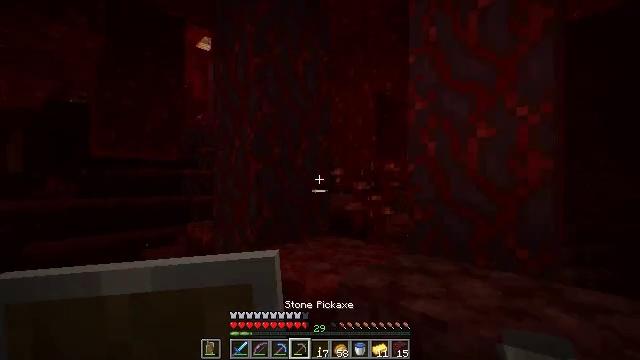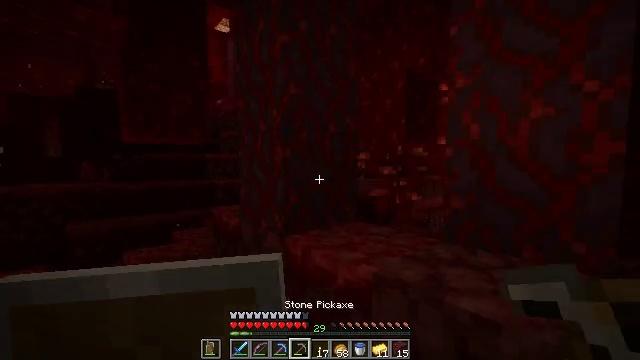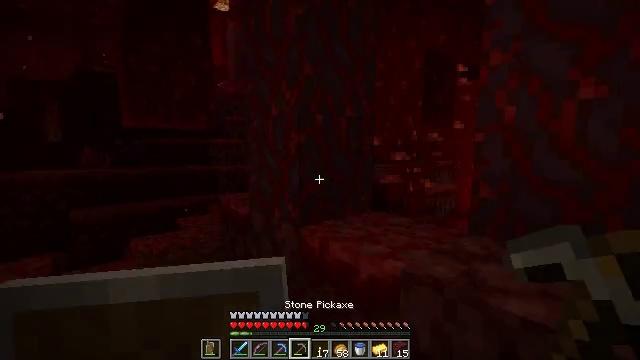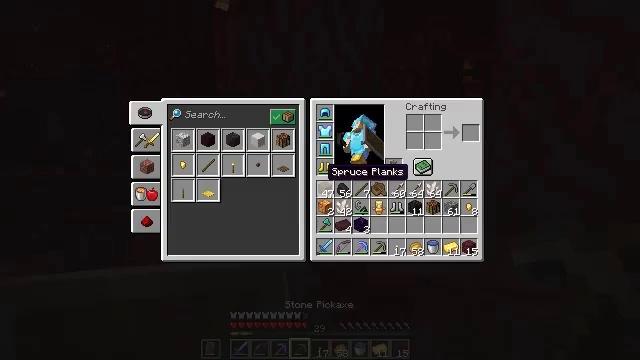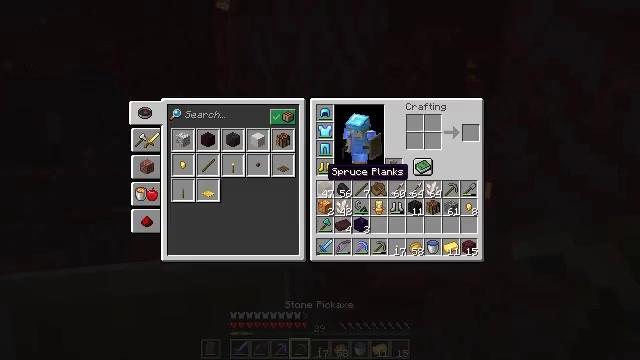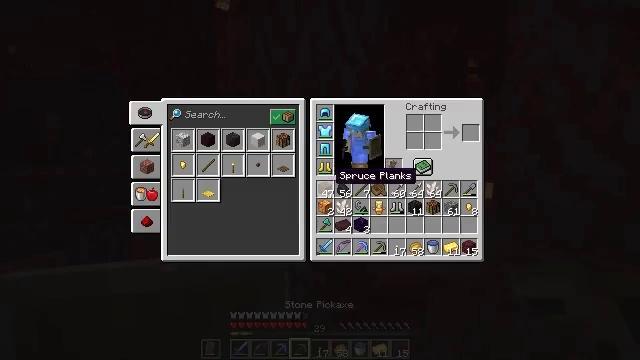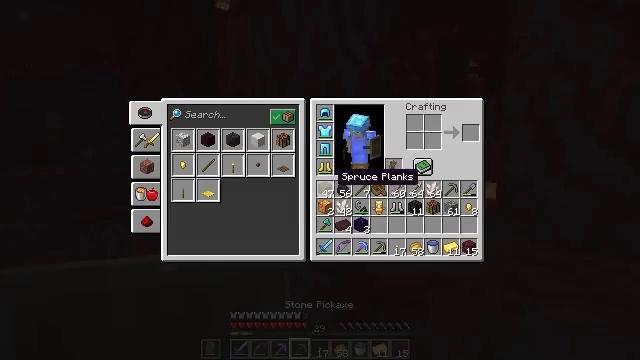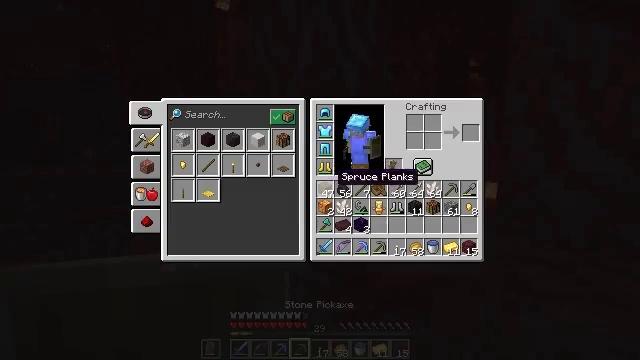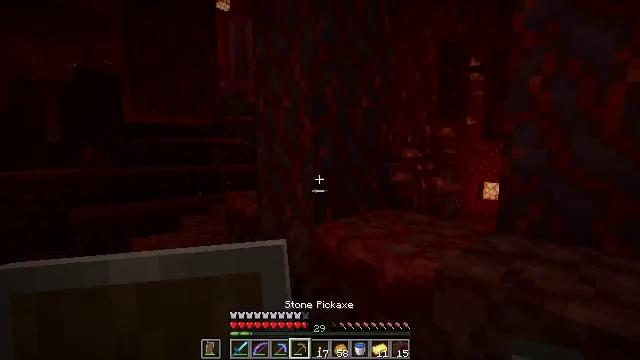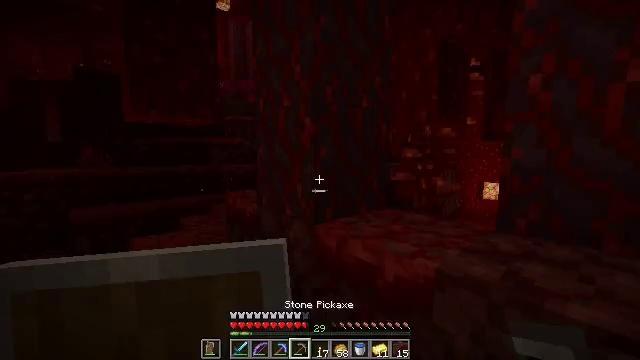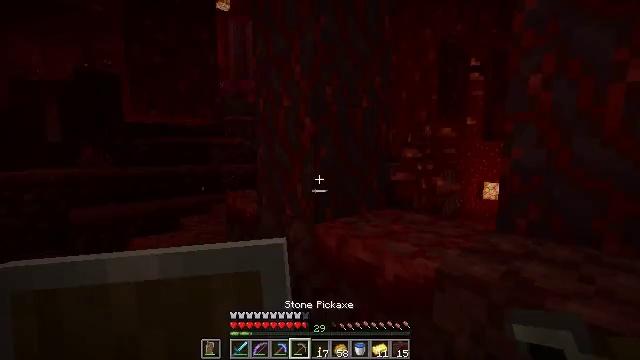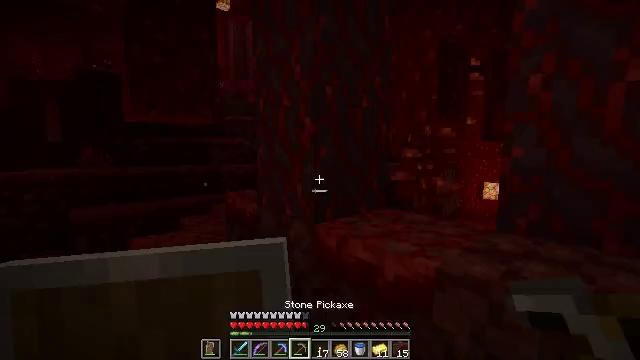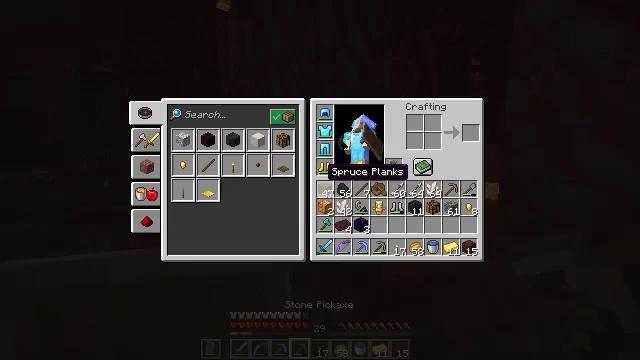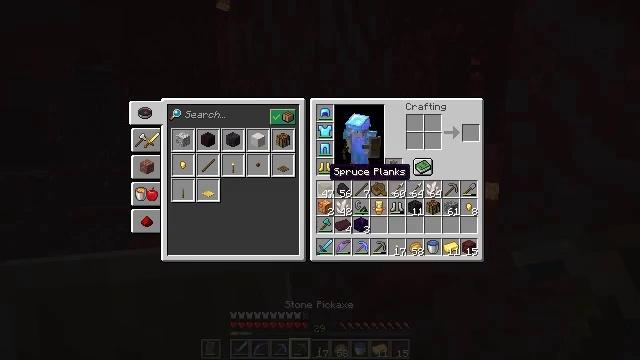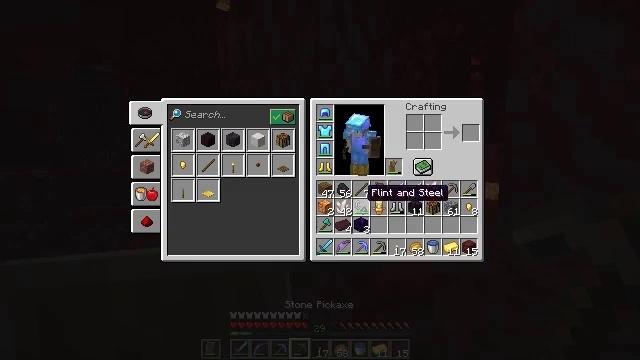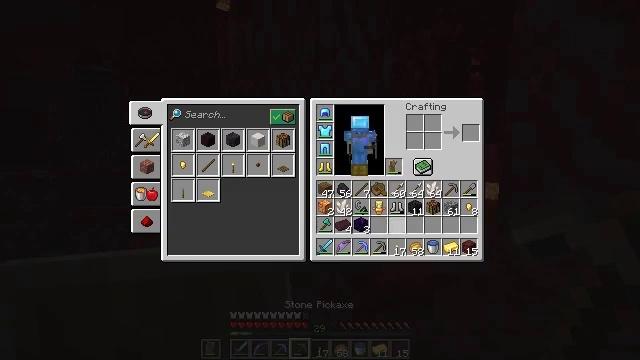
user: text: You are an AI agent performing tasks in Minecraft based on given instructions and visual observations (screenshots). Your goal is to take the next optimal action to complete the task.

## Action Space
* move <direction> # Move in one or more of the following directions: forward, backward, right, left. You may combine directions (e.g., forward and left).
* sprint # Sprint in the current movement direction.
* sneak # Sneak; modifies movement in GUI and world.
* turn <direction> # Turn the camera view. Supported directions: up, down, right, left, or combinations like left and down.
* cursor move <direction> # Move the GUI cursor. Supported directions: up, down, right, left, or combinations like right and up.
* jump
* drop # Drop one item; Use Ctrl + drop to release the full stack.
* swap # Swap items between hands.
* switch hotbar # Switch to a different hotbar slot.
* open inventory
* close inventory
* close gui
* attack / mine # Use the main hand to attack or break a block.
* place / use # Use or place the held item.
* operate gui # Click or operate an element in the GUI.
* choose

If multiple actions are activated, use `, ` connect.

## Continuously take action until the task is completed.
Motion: motion action
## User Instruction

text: Collect crimson stem for building materials.
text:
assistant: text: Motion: move forward, turn left and down
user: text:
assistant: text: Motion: move forward, turn down
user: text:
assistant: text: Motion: close inventory
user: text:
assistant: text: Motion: close inventory
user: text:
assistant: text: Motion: cursor move right, close inventory
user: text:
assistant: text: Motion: open gui
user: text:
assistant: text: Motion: no_op
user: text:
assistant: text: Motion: no_op
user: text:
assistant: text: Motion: close gui
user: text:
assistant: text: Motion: no_op
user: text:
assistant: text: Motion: no_op
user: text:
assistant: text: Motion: open inventory
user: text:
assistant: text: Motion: open inventory
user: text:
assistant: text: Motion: cursor move right and down
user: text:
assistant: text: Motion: cursor move right and down
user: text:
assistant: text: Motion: sneak, cursor move right
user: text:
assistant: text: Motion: sneak
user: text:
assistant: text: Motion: sneak, cursor move right
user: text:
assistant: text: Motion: sneak, cursor move right
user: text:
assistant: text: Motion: sneak
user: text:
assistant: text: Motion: sneak
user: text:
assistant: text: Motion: sneak, operate gui
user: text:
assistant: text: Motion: sneak, operate gui
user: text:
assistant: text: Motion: sneak, cursor move left and up
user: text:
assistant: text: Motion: sneak, cursor move left and up
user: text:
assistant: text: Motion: sneak, cursor move left and up
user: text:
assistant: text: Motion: sneak, cursor move left and down
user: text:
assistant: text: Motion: sneak, cursor move left
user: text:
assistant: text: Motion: sneak
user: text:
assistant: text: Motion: sneak